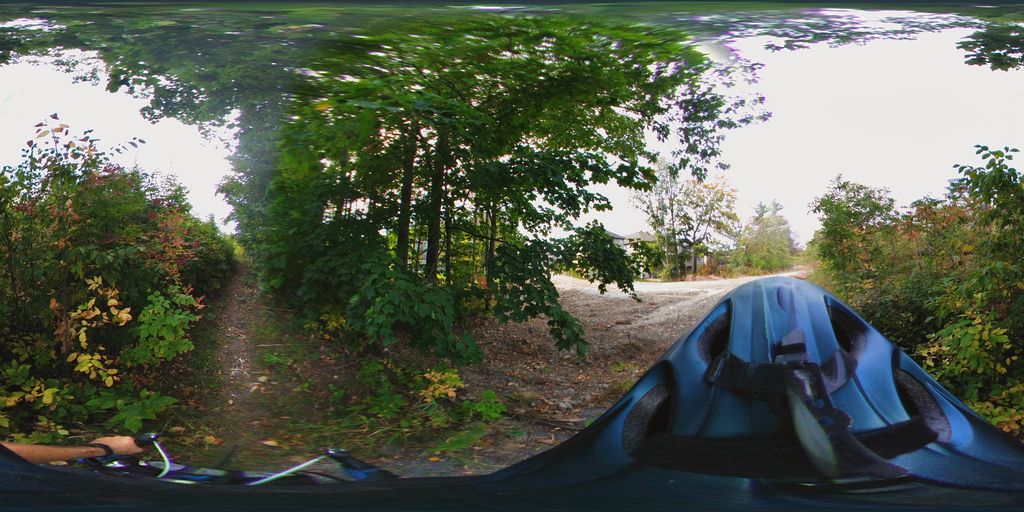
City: ottawa-gatineau